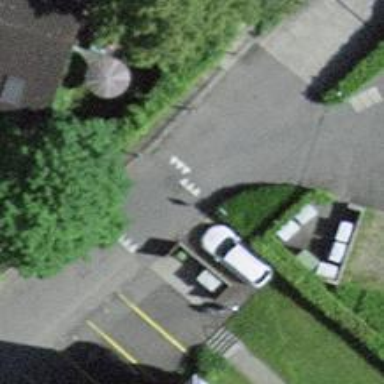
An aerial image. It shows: Bump for traffic calming.